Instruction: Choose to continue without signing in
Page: checkout
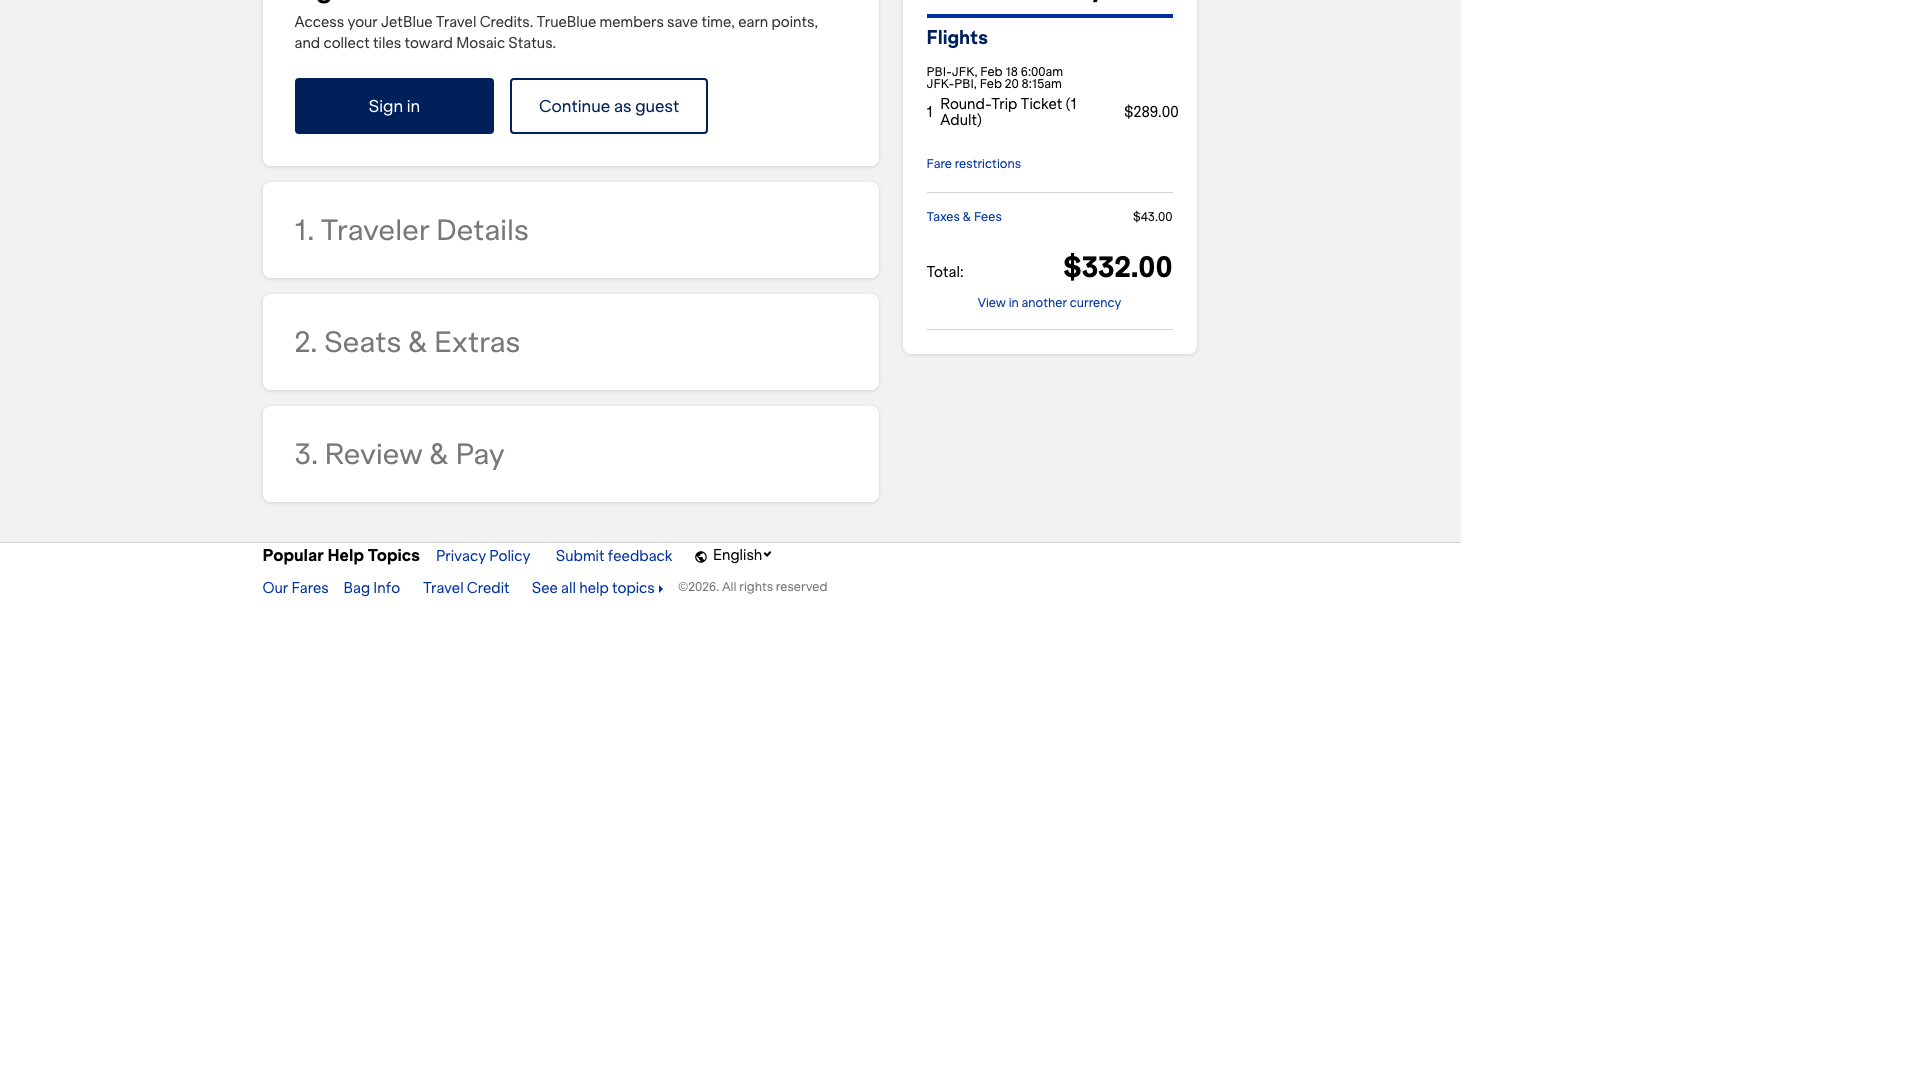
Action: click